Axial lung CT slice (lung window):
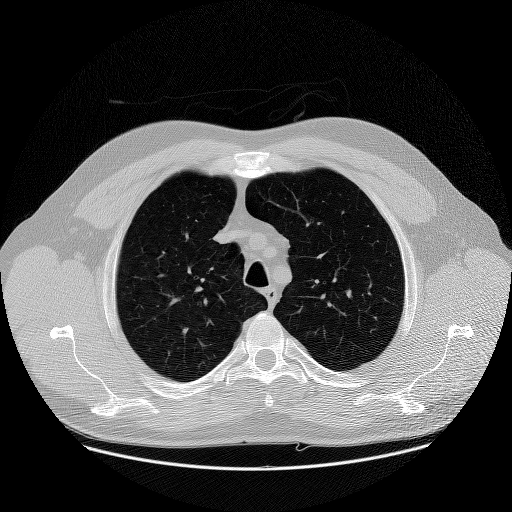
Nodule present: no